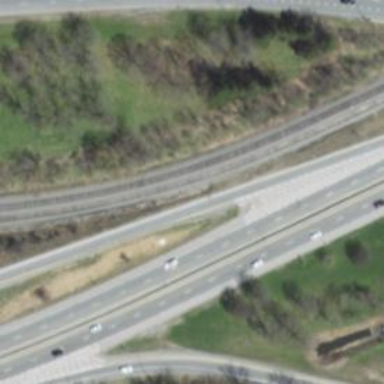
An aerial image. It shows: Trunk link highway.